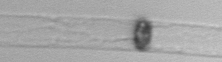
Label: Dactyliosolen_blavyanus